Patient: sex M, age 21
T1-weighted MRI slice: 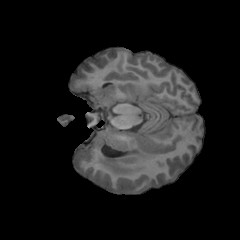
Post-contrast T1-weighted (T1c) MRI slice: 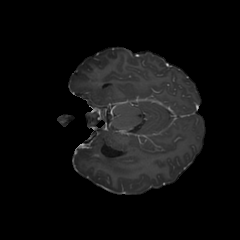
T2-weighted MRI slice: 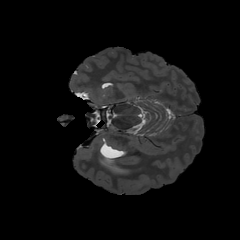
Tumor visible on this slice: yes
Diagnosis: Glioblastoma, IDH-wildtype
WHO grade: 4